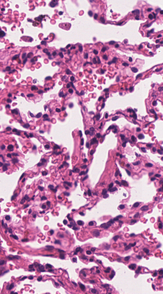
Tumor epithelial tissue: no
Tumor-associated stroma tissue: no
Normal tissue: yes